Field crop: tomato
Growth stage: 1
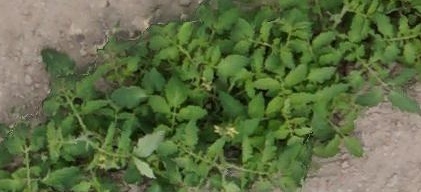
Species: tomato